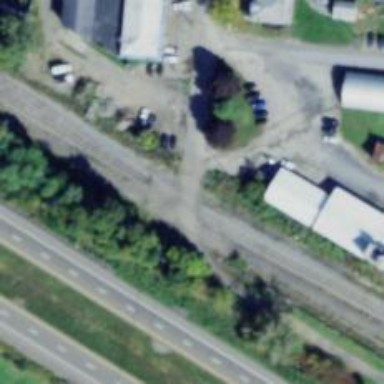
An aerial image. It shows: Abandoned railway.